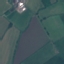
Land use / land cover class: Pasture